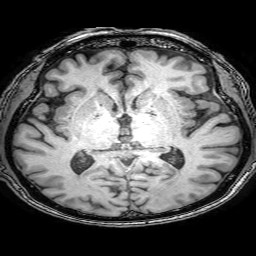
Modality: T1w
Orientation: coronal
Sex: male
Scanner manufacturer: philips
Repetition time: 0.008204 s
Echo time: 0.00376 s